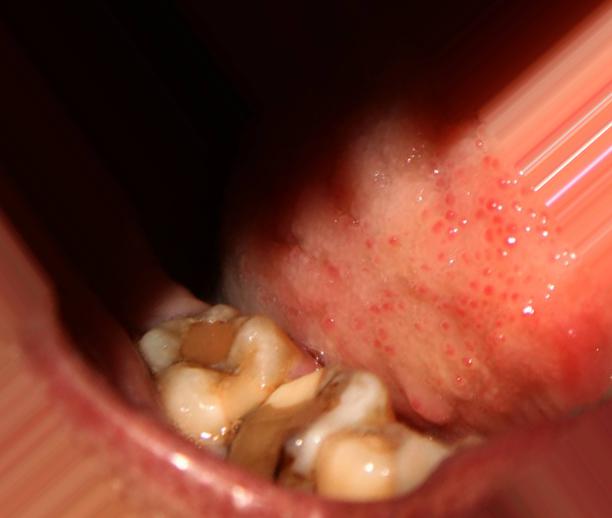
Condition: Caries